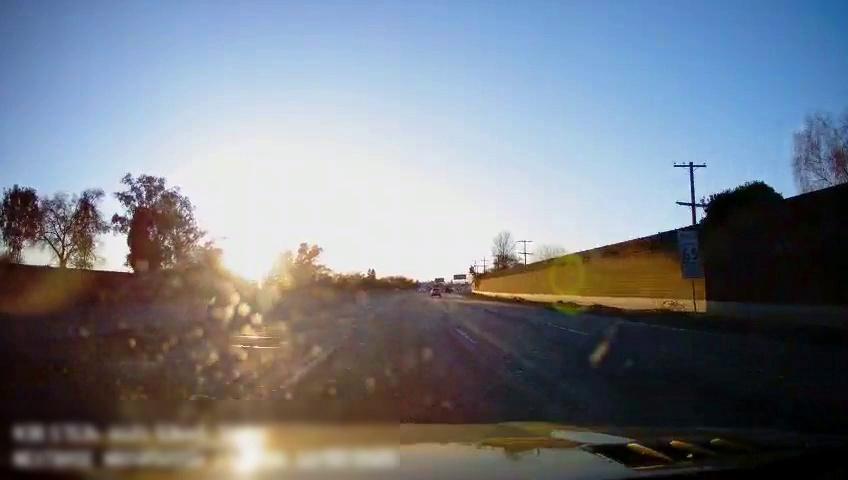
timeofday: Day
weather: Sunny
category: Drivable Space
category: Vehicles | SUV
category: Lanes | Current Lane
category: Lanes | Current Lane
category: Lanes | Alternate Lane
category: Lanes | Alternate Lane
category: Traffic | Signs